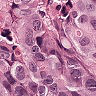
Metastatic tissue present: yes